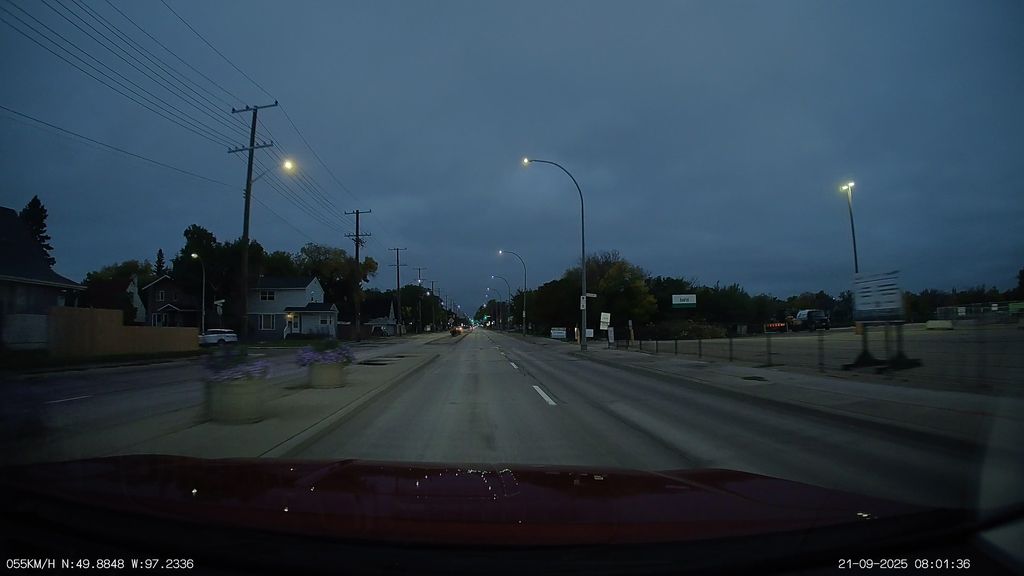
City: winnipeg